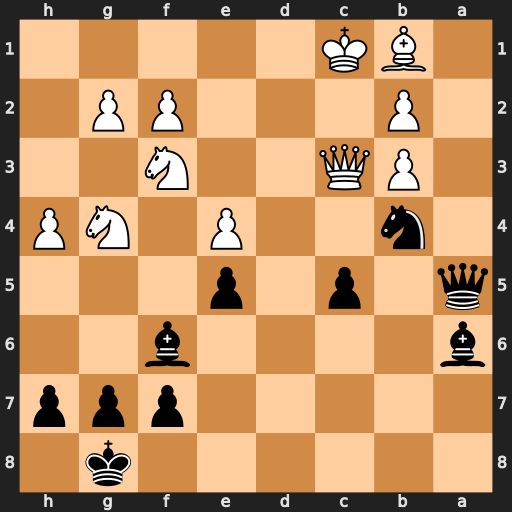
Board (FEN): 6k1/5ppp/b4b2/q1p1p3/1n2P1NP/1PQ2N2/1P3PP1/1BK5
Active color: b
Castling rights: -
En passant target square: -
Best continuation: Qa1 Nxf6+ gxf6 Kd2 Qxb1